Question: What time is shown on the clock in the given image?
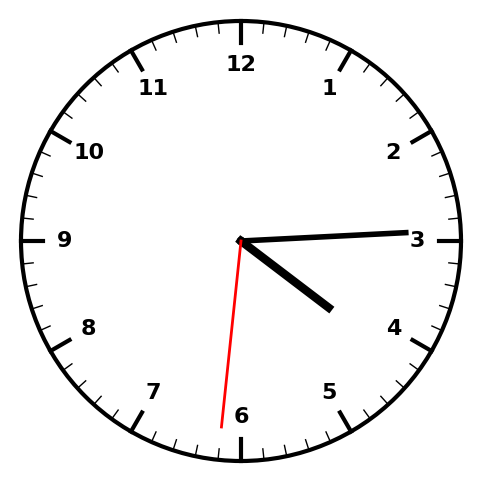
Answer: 04:14:31